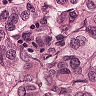
Metastatic tissue present: yes